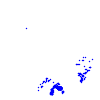
Particle: electron